Question: '''
SpannableStringBuilder sb = new SpannableStringBuilder("Hello World");
ForegroundColorSpan fcs = new ForegroundColorSpan(R.color.text_blue);
sb.setSpan(fcs, 5, 11,Spannable.SPAN_EXCLUSIVE_EXCLUSIVE);
'''

'''
<?xml version="1.0" encoding="utf-8"?>
<resources>
<color name="text_blue">#FF39ACEE</color>
</resources>
'''
The color has changed but to something else, rather than the blue color I wanted.
Thank You.
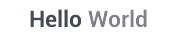
Answer: Try this
'''
SpannableStringBuilder sb = new SpannableStringBuilder("Hello World");
int color = getResources().getColor(R.color.text_blue);
ForegroundColorSpan fcs =new ForegroundColorSpan(color);
sb.setSpan(fcs, 0, sb.length(),0);
TextView tv= (TextView) findViewById(R.id.textView1);
tv.setText(sb);
'''
colors.xml
'''
<?xml version="1.0" encoding="utf-8"?>
<resources>
<color name="text_blue">#FF39ACEE</color>
</resources>
'''
Snap

The below did not work
'''
ForegroundColorSpan fcs = new ForegroundColorSpan(R.color.text_blue);
sb.setSpan(fcs, 0, sb.length(),Spannable.SPAN_EXCLUSIVE_EXCLUSIVE);
'''